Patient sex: F
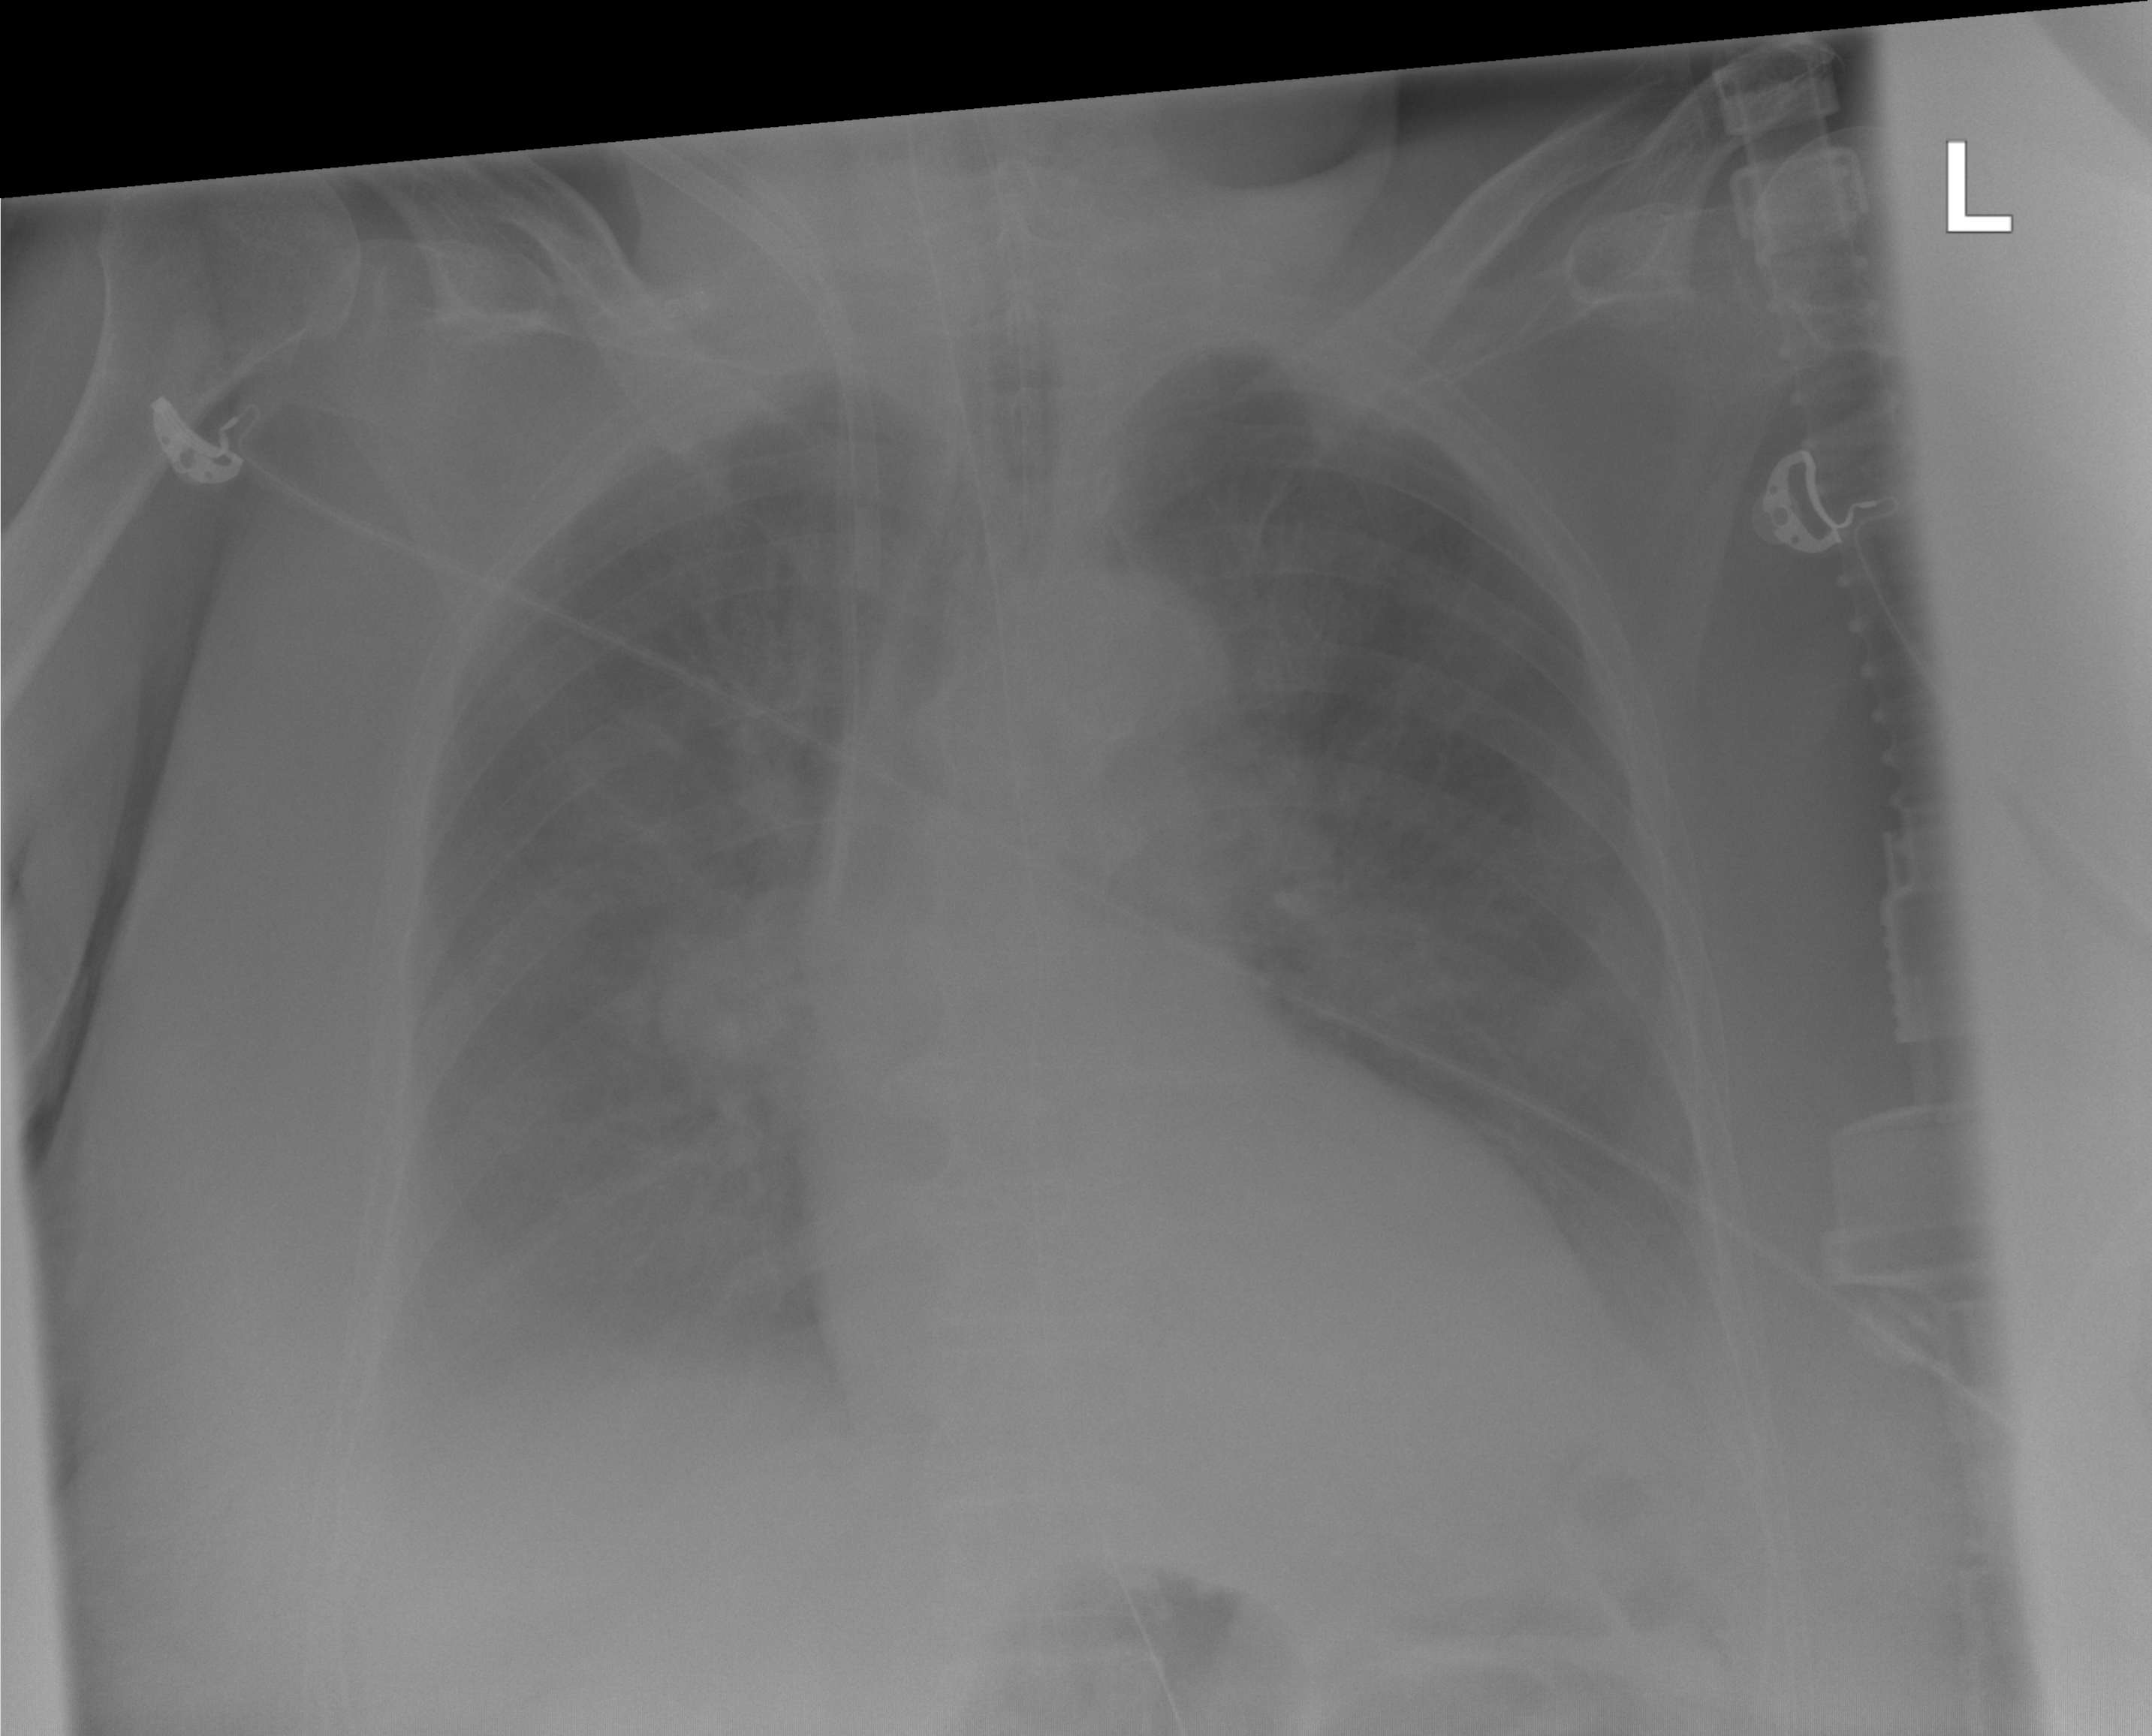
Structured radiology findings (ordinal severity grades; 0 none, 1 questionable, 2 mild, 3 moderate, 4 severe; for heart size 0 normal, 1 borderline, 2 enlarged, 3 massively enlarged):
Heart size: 2
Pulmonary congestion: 3
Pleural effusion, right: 2
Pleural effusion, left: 2
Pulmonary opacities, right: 2
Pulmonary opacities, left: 2
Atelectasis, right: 2
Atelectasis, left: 3